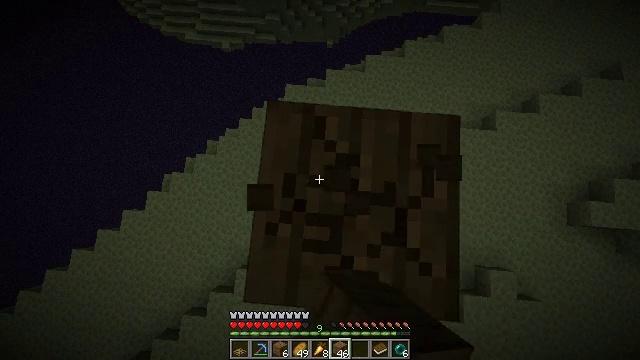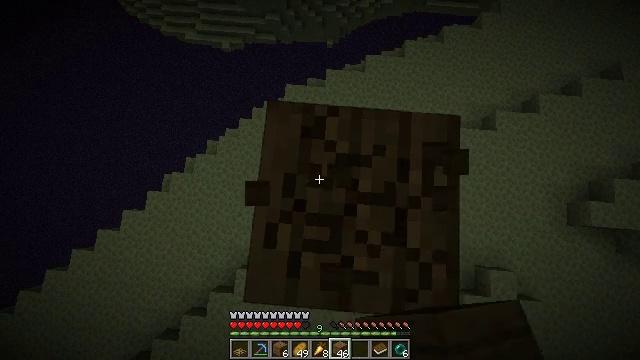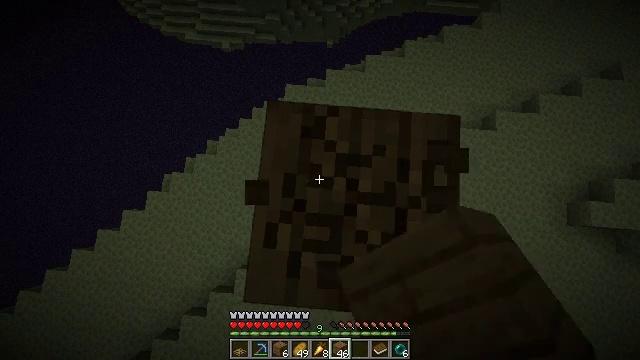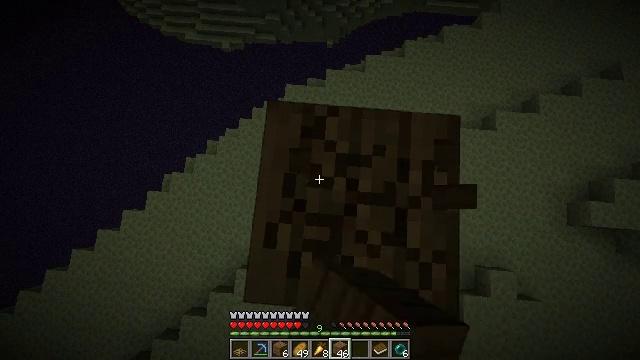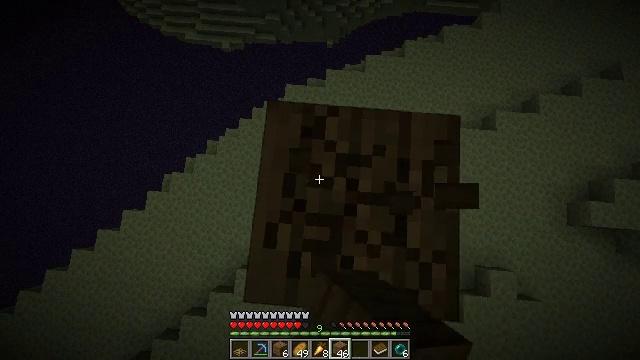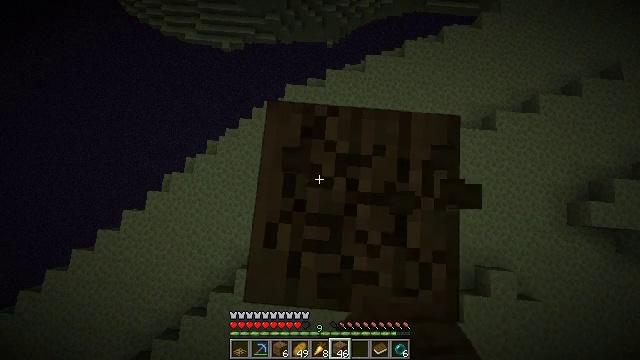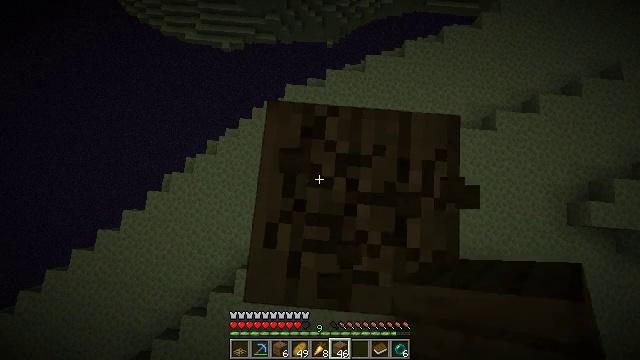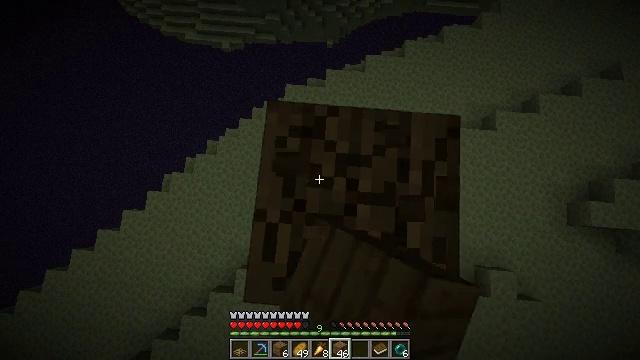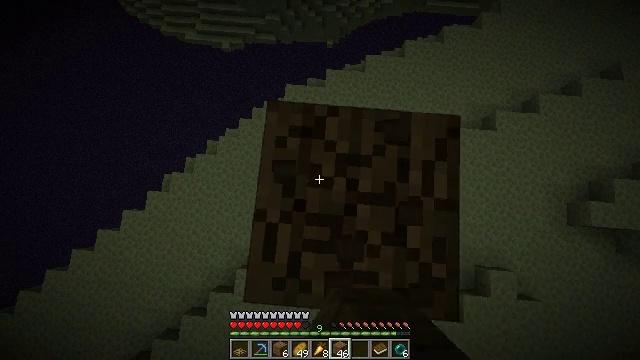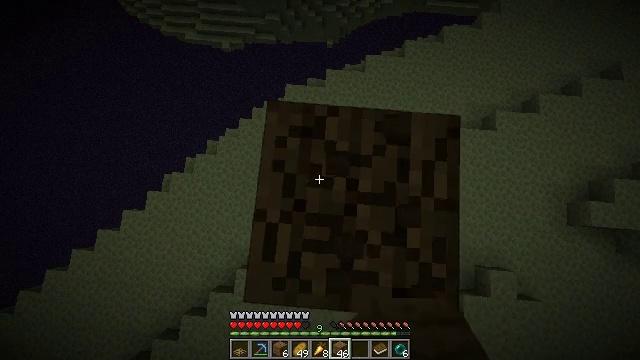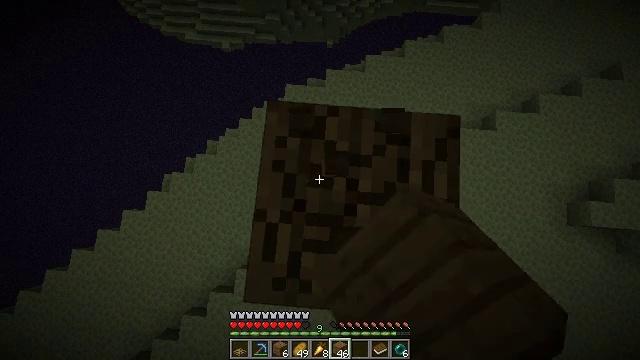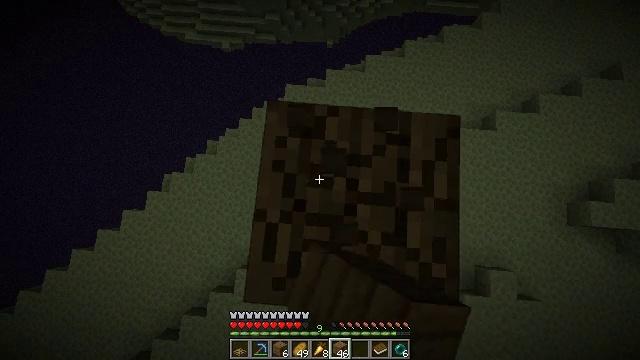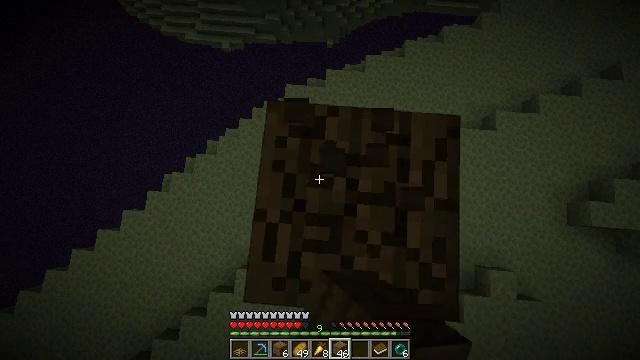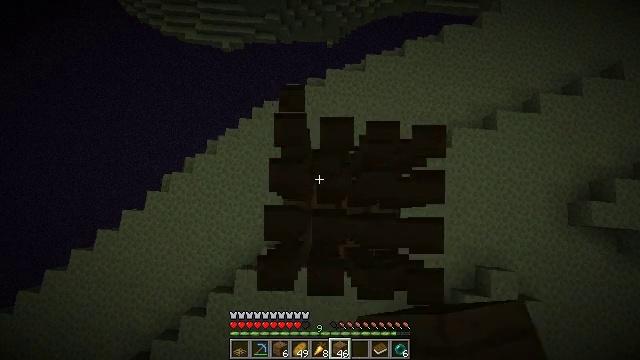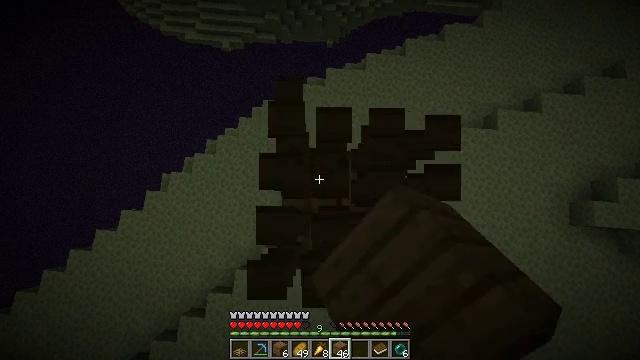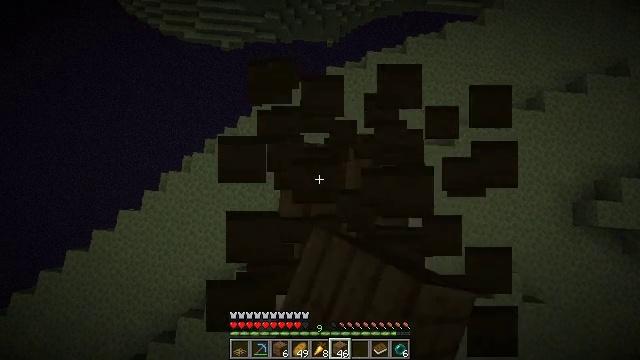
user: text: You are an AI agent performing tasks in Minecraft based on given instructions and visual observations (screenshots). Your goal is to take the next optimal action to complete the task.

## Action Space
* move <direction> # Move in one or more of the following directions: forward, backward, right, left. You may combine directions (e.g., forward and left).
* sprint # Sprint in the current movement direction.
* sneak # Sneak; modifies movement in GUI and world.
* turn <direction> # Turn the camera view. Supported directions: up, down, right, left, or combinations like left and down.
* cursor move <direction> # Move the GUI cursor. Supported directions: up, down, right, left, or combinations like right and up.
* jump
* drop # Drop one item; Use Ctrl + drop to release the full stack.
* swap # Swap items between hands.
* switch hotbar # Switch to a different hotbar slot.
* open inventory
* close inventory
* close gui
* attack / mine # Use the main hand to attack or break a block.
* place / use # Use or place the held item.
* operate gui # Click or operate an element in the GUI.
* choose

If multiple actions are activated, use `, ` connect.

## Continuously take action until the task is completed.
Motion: motion action
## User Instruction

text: Harvest spruce planks for building.
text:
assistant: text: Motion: sneak, attack / mine
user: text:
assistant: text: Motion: sneak, attack / mine
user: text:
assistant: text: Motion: sneak, attack / mine
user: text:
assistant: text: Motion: sneak, attack / mine
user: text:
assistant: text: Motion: sneak, attack / mine
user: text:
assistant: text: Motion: sneak, attack / mine
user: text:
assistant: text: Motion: sneak, attack / mine
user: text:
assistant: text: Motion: sneak, attack / mine
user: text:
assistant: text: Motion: sneak, attack / mine
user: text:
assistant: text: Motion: sneak, attack / mine
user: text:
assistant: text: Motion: sneak, attack / mine
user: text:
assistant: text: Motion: sneak, attack / mine
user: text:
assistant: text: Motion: sneak, attack / mine
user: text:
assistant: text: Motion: sneak, attack / mine
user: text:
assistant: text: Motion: sneak, attack / mine
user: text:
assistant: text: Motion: sneak, attack / mine
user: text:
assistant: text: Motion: sneak, attack / mine
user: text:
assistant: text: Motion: sneak, attack / mine
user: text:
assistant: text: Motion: sneak, attack / mine
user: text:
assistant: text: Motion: sneak, attack / mine
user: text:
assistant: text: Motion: sneak, attack / mine
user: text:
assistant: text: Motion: sneak, attack / mine
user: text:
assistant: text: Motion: sneak, turn right and down, attack / mine
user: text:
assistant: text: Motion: sneak, turn right and down, attack / mine
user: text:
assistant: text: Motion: sneak, attack / mine
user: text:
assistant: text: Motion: sneak, attack / mine
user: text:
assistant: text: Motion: sneak, turn right, attack / mine
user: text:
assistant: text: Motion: sneak, turn right and down, attack / mine
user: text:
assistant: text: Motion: sneak, turn right, attack / mine
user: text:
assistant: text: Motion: sneak, turn right, attack / mine